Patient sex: M
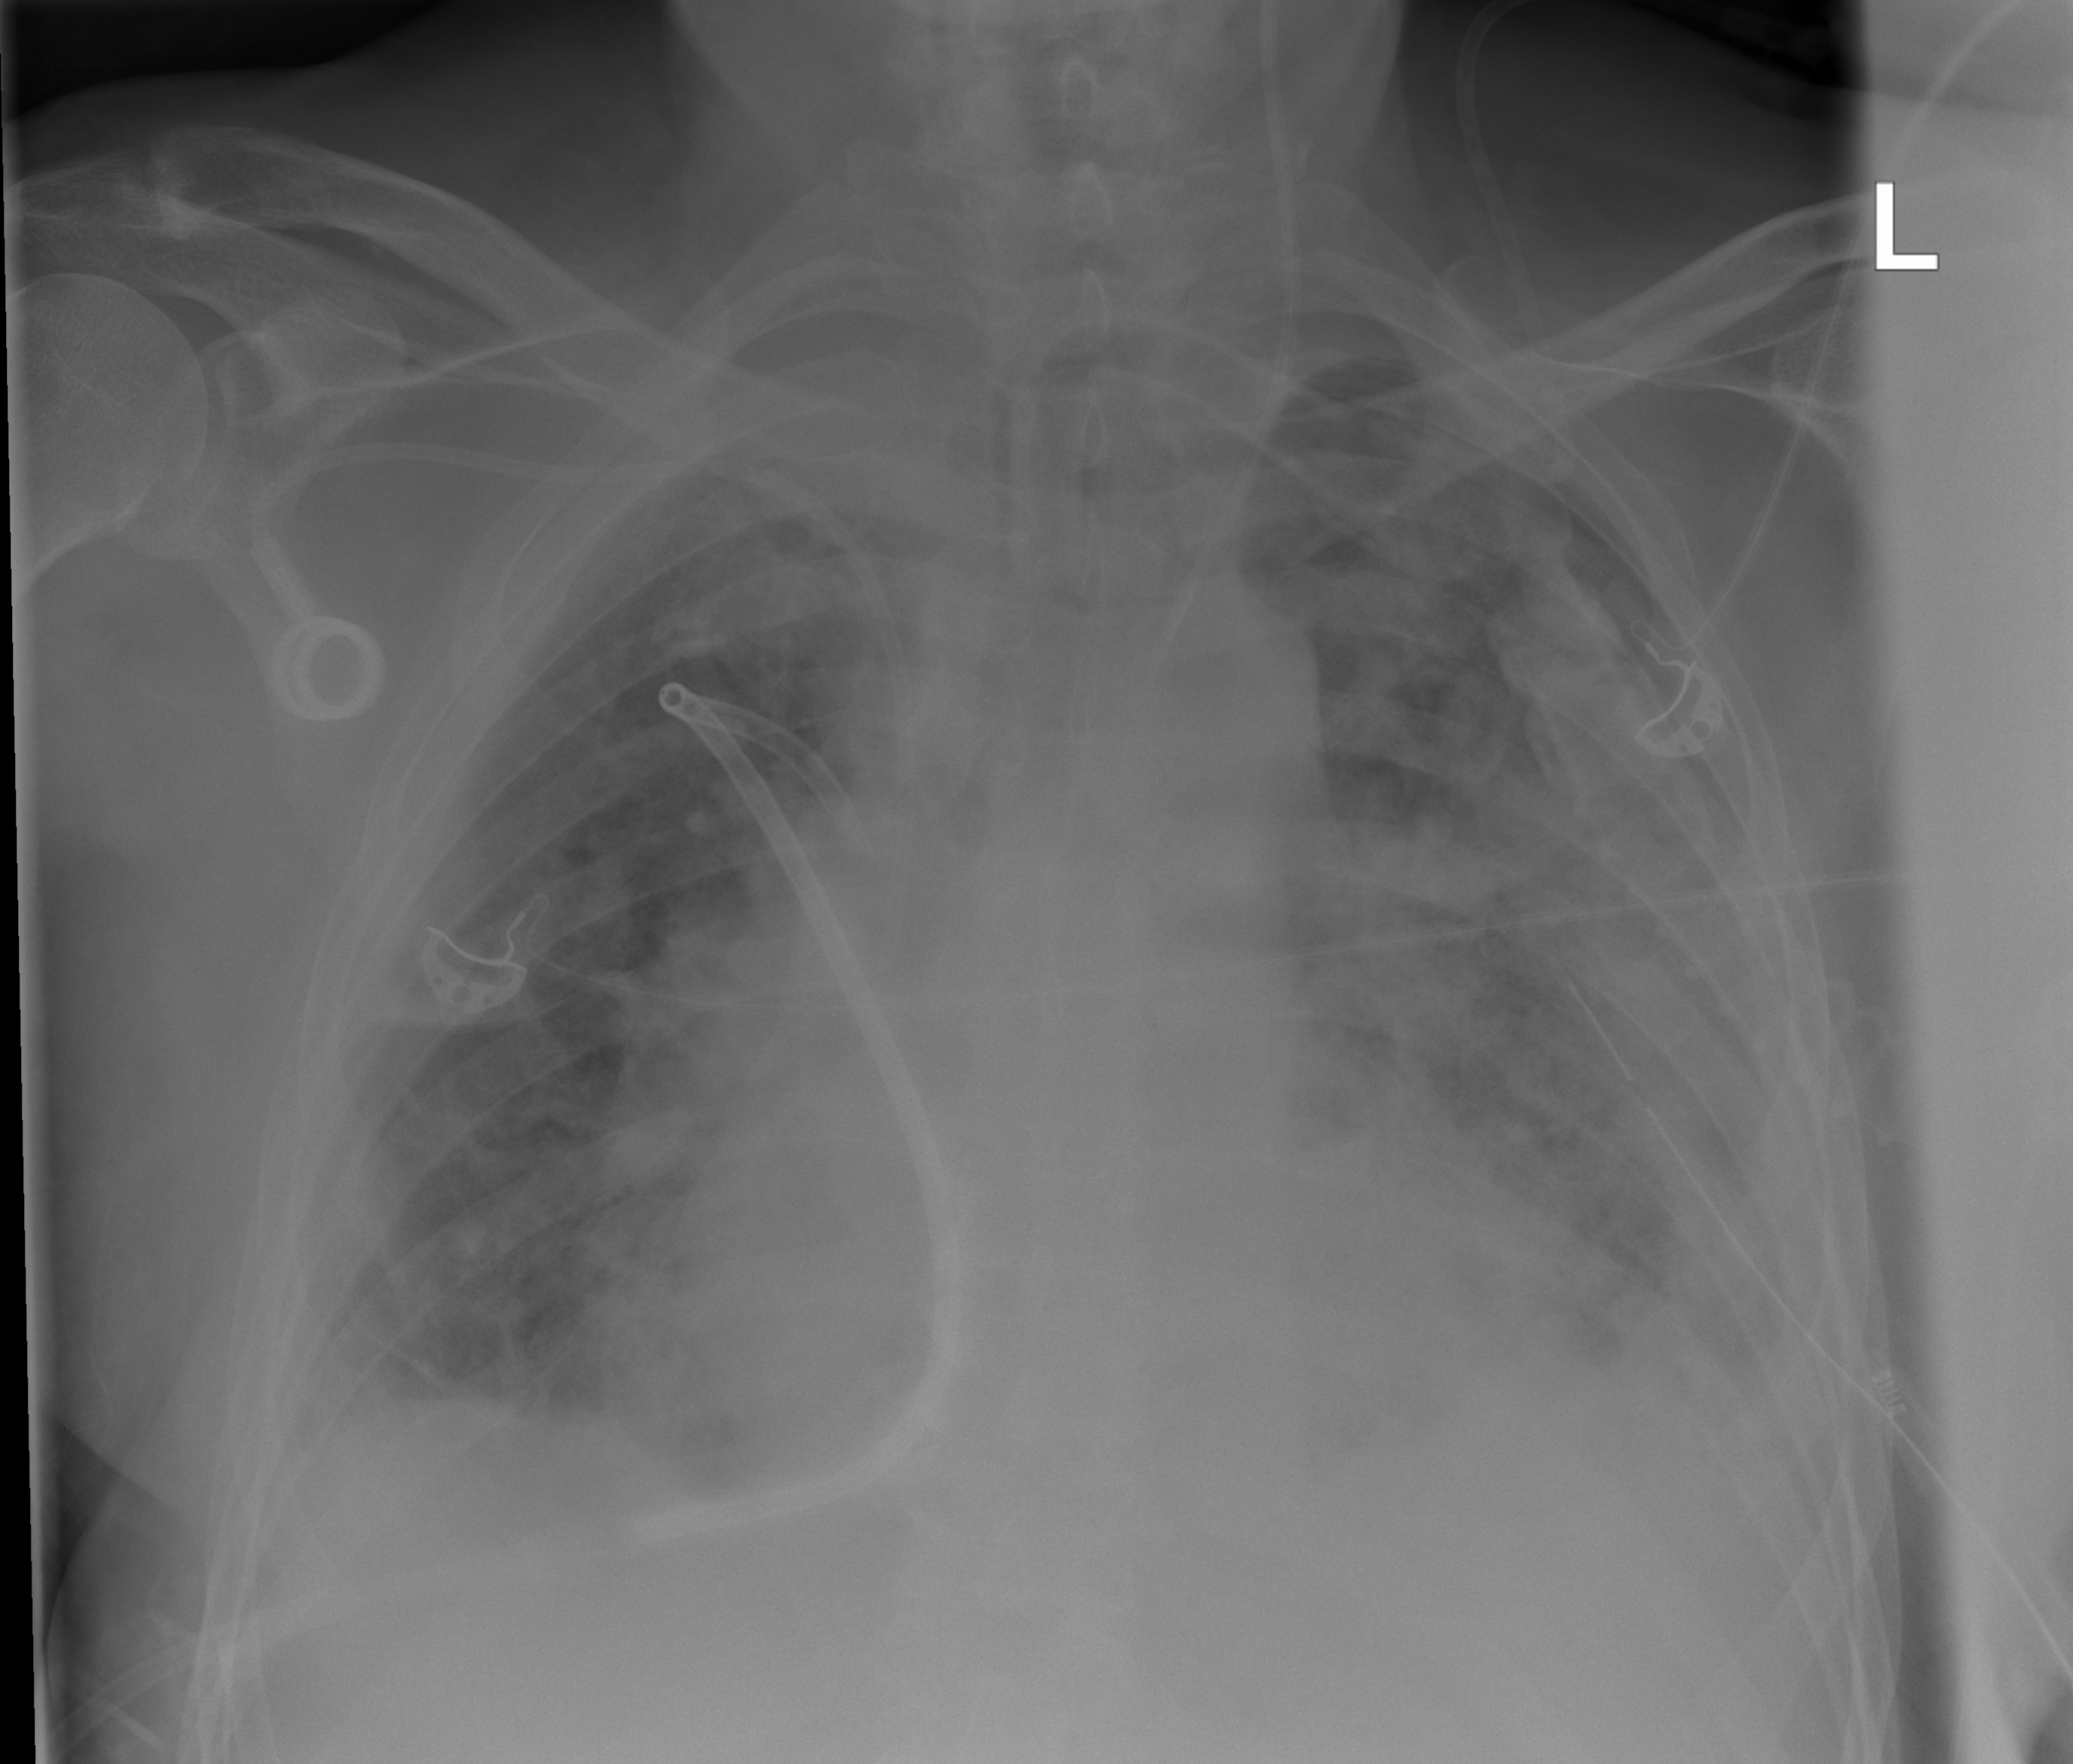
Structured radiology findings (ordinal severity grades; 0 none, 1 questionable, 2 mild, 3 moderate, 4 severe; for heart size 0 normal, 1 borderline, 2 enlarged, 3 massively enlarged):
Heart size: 2
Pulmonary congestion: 0
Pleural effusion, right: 2
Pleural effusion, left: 2
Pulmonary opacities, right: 1
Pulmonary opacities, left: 3
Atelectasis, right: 2
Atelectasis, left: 2